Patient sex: F
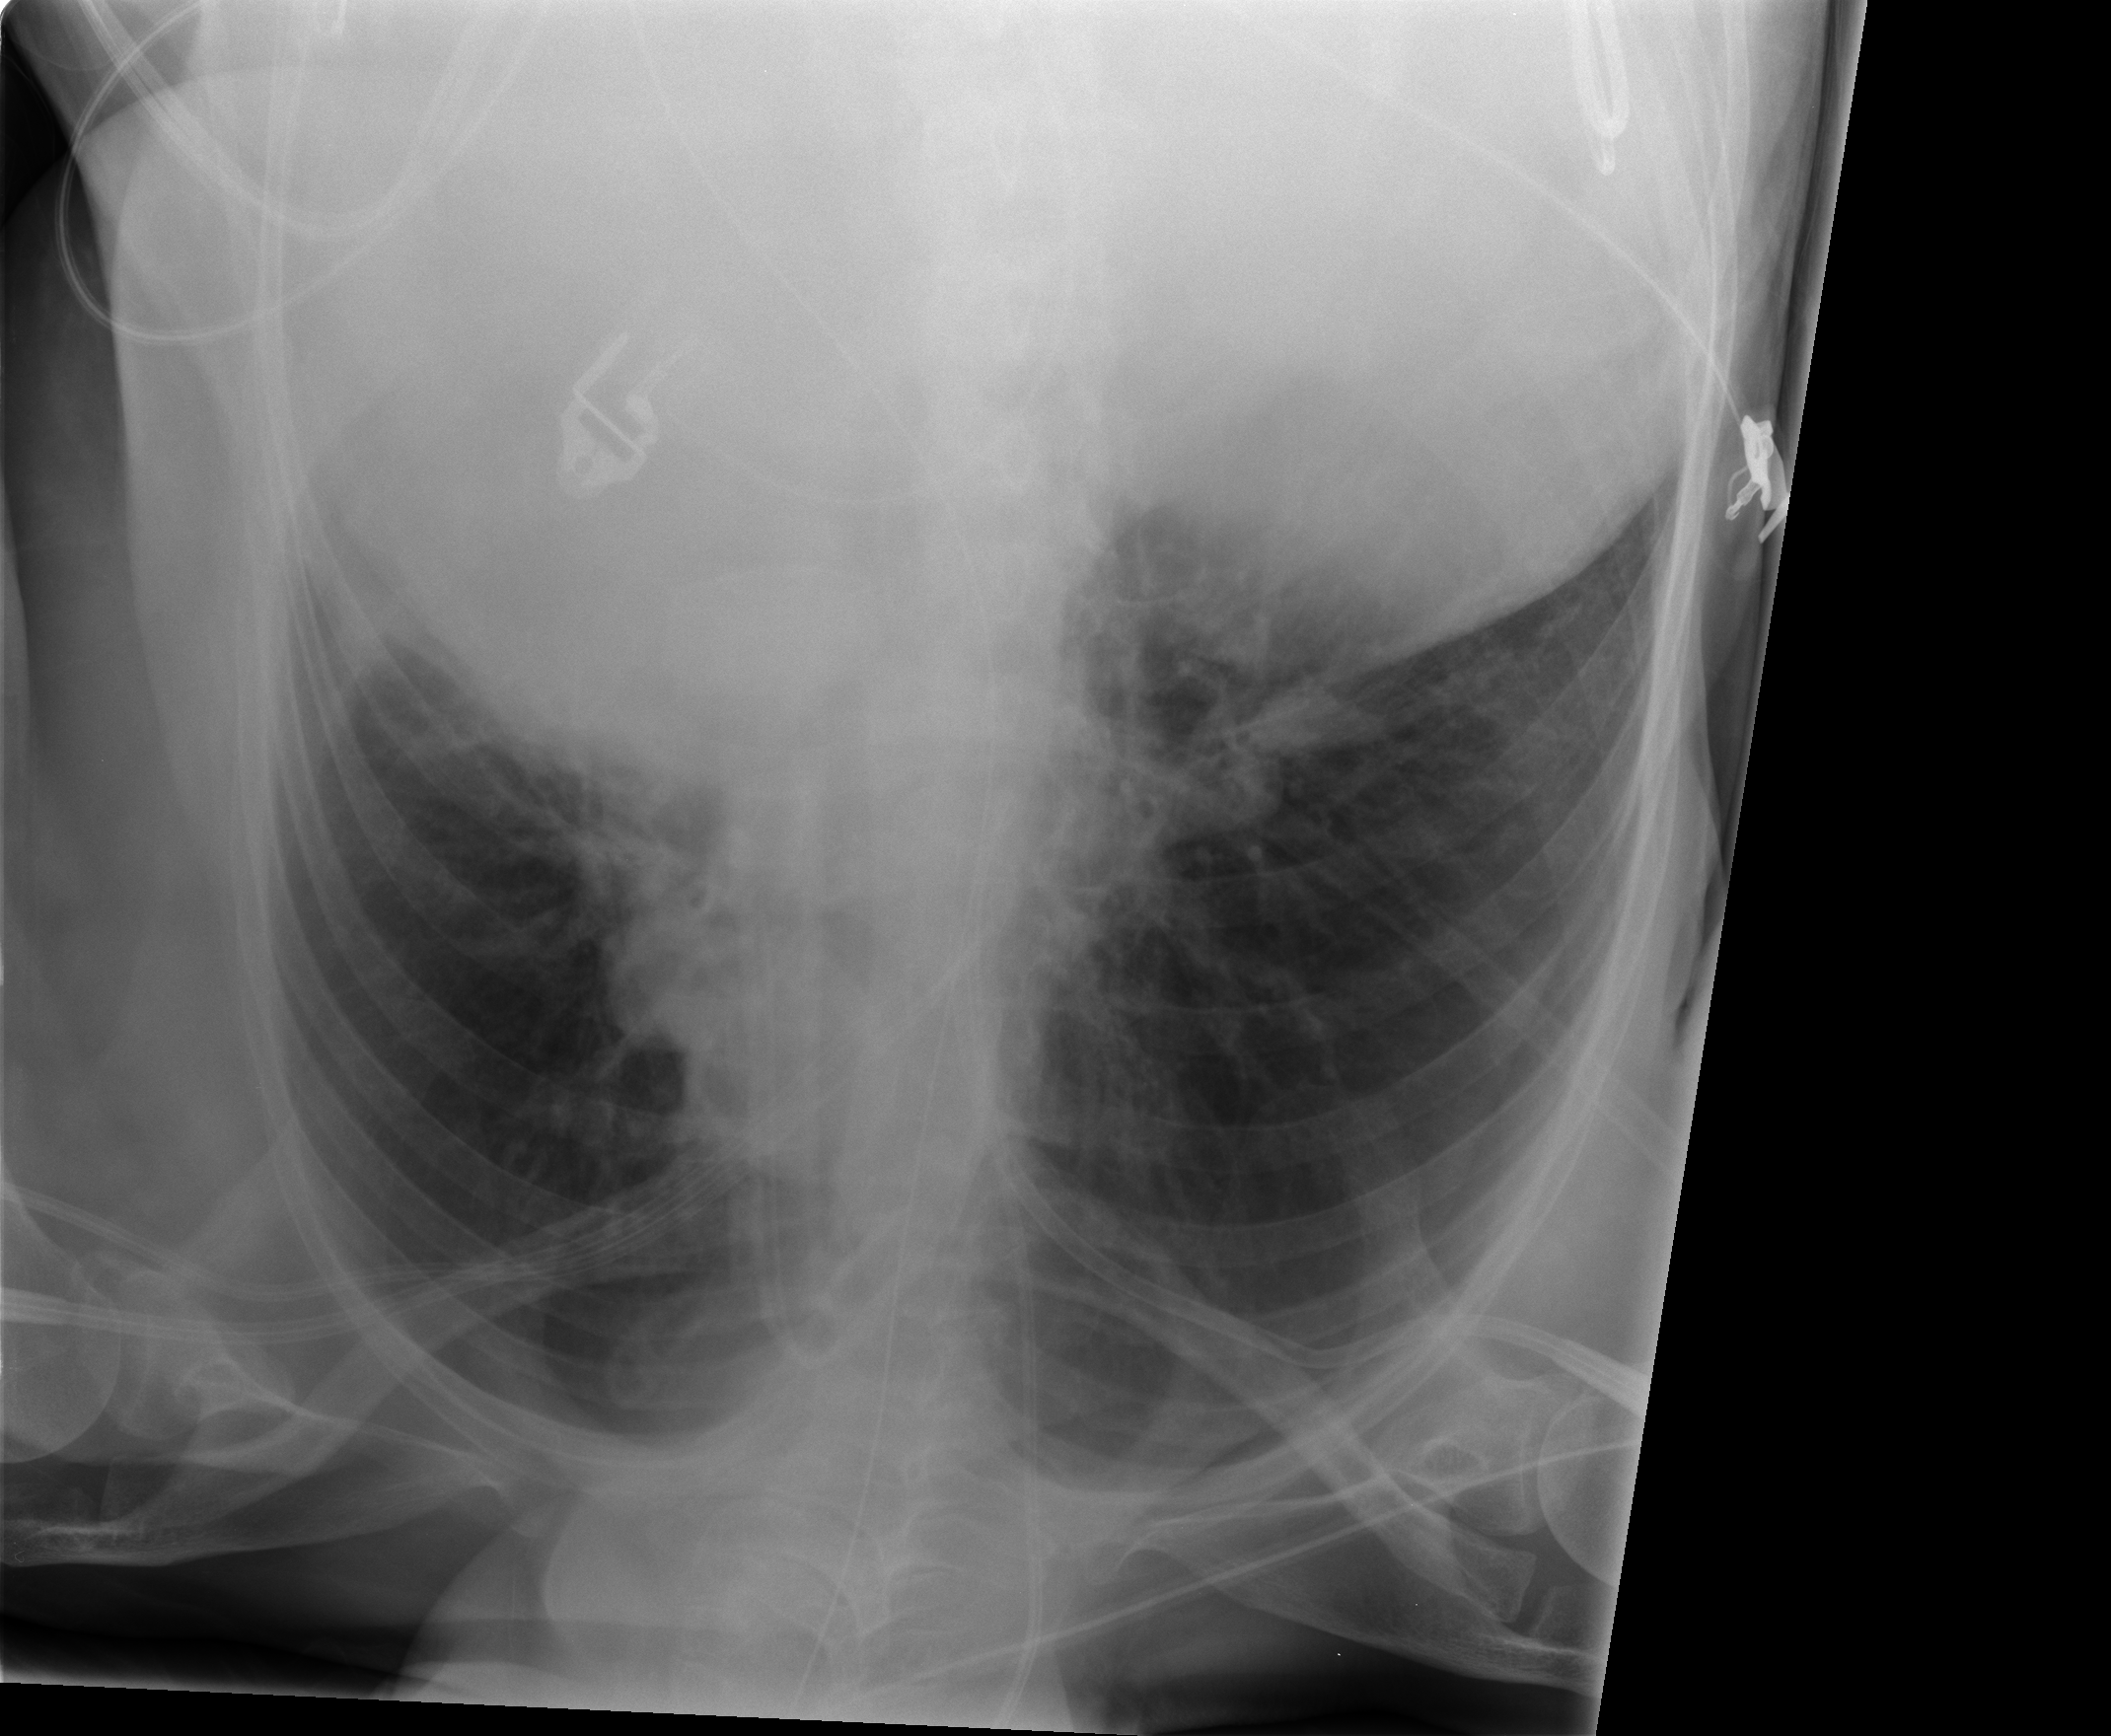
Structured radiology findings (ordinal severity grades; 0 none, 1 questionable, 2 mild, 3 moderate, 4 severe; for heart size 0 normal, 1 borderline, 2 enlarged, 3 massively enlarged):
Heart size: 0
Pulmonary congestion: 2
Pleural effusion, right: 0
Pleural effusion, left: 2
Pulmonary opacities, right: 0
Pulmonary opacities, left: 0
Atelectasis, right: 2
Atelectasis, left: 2